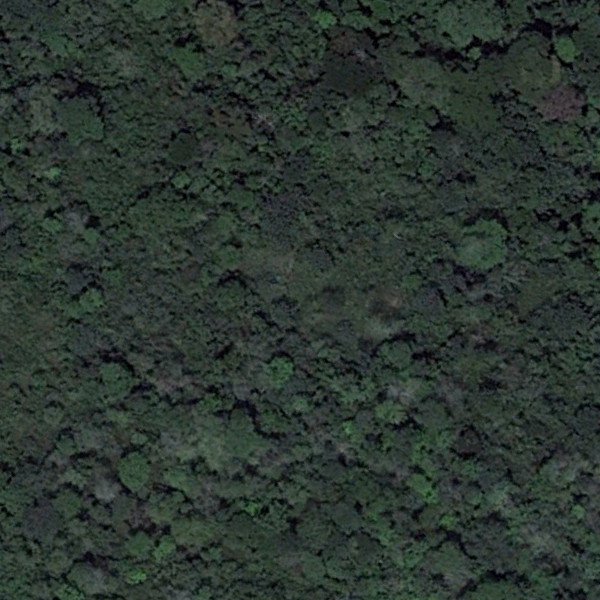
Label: Forest